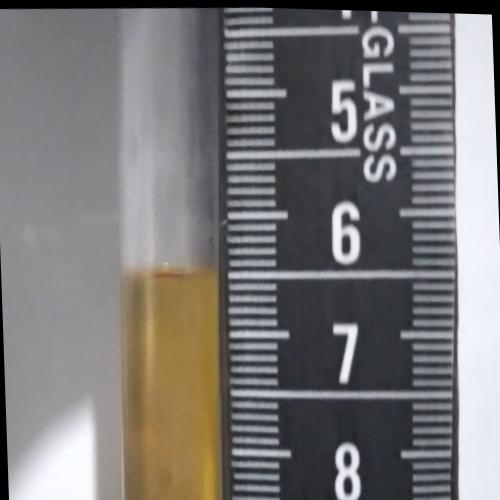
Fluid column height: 6.5 cm